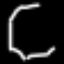
Label: octagon